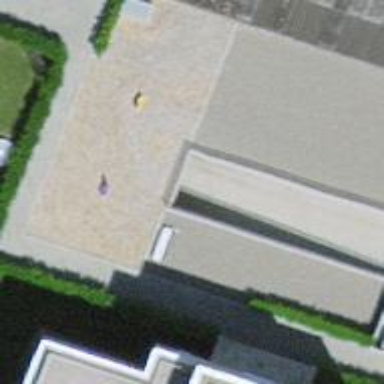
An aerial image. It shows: Parking entrance.